Question: Currently, I'm using canvases to dynamically generate grayscale images with javascript.
The grayscale code is as follows:
'''
// Grayscale w canvas method
function grayscale(src)
{
var canvasUrl = false;
try
{
var canvas = document.createElement('canvas');
var ctx = canvas.getContext('2d');
var imgObj = new Image();
imgObj.src = src;
canvas.width = imgObj.width;
canvas.height = imgObj.height;
ctx.drawImage(imgObj, 0, 0);
var imgPixels = ctx.getImageData(0, 0, canvas.width, canvas.height);
for(var y = 0; y < imgPixels.height; y++){
for(var x = 0; x < imgPixels.width; x++){
var i = (y * 4) * imgPixels.width + x * 4;
var avg = (imgPixels.data[i] + imgPixels.data[i + 1] + imgPixels.data[i + 2]) / 3;
imgPixels.data[i] = avg;
imgPixels.data[i + 1] = avg;
imgPixels.data[i + 2] = avg;
}
}
ctx.putImageData(imgPixels, 0, 0, 0, 0, imgPixels.width, imgPixels.height);
canvasUrl = canvas.toDataURL();
}
catch(err)
{
canvasUrl = false;
}
return canvasUrl;
}
'''
In my code, my images are placed in a 'div'. The 'div' has the setting "display:none" until the javascript executes and finishes generating grayscale representations of all the images, at which point it sets the 'div' to have "display: block".
This works most of the time but not of the time. , the 'div' will not show up, because an error occurs on the following line:
'''
var imgPixels = ctx.getImageData(0, 0, canvas.width, canvas.height);
'''

Based on related questions here on SO, the general solution seems to be to use '$(window).load(func);' to run the grayscale generation code.
However, that what I am doing:
'''
<script type="text/javascript">
var animateTime = 250;
// On window load. This waits until images have loaded which is essential
$(window).load(function(){
// Fade in images so there isn't a color "pop" document load and then on window load
$(".item img").animate({opacity:1},animateTime);
// clone image
$('.item img').each(function(){
var el = $(this);
el.css({"position":"absolute"}).wrap("<div class='img_wrapper' style='display: inline-block'>").clone().addClass('img_grayscale').css({"position":"absolute","z-index":"998","opacity":"0"}).insertBefore(el).queue(function(){
var el = $(this);
el.parent().css({"width":el.css("width"),"height":el.css("height")});
el.dequeue();
});
this.src = grayscale(this.src);
if(!this.src)
alert('An error occurred.'); // handle the occasional DOM error...
});
// Fade image
$('.item img').mouseover(function(){
$(this).parent().find('img:first').stop().animate({opacity:1}, animateTime);
})
$('.img_grayscale').mouseout(function(){
$(this).stop().animate({opacity:0}, animateTime);
});
$('.item').mouseover(function() {
$(this).children('h3').css('display', 'block');
$(this).children('h3').stop().animate({opacity:1}, animateTime);
});
$('.item').mouseout(function() {
$(this).children('h3').css('display', 'none');
$(this).children('h3').stop();
$(this).children('h3').css('opacity', '0');
});
$("#loading").css('display', 'none'); // hide the loading GIF
$(".outer_content_container").css('display', 'block');
$(".outer_content_container").animate({opacity:1}, animateTime*4);
});
</script>
'''
Which leads me to think: could the fact that I am setting "display: none;" on the parent 'div' containing the images be causing the browser to not load the images at all and proceed to call window.onload?
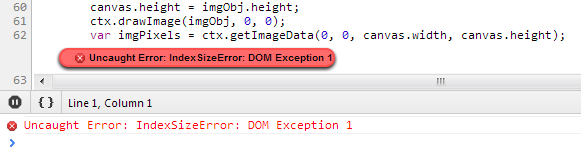
Answer: Because you have a race condition, the width and height of the image is not set until the image is loaded. Use the onload event to know when you can read the dimensions.
'''
var canvas = document.createElement('canvas');
var ctx = canvas.getContext('2d');
var imgObj = new Image();
imgObj.onload = function() {
//do the processing here
};
imgObj.src = src;
'''